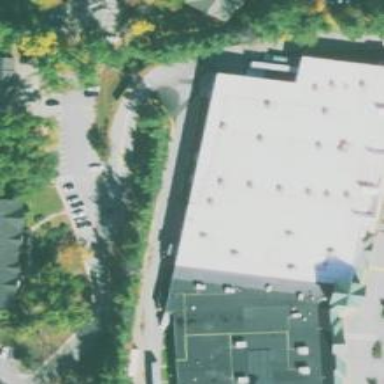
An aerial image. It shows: Building.